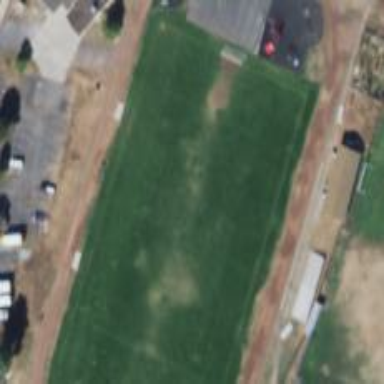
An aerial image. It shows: Soccer pitch for leisureland activities.